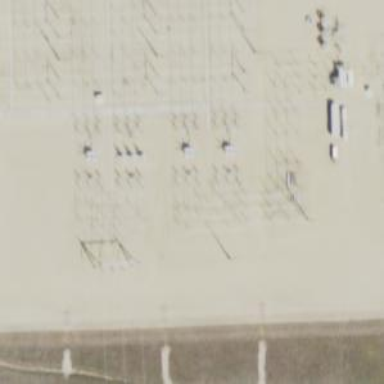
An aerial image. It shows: Switch for power supply.